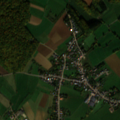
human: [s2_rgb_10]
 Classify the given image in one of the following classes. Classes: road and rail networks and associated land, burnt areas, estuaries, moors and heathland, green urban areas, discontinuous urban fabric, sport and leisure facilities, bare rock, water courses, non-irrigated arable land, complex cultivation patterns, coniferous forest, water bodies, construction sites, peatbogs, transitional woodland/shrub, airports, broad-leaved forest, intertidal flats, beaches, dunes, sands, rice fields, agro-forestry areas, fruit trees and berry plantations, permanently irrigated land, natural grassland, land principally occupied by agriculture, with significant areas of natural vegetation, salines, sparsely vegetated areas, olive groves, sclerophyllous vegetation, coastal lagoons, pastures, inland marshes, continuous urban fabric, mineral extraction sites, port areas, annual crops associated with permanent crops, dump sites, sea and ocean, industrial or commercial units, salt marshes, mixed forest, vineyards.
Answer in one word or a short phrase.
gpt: discontinuous urban fabric, non-irrigated arable land, pastures, complex cultivation patterns, broad-leaved forest